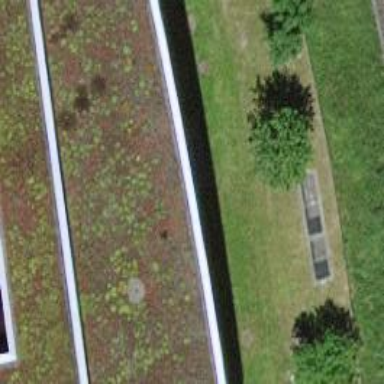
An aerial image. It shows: Building with flat roof.